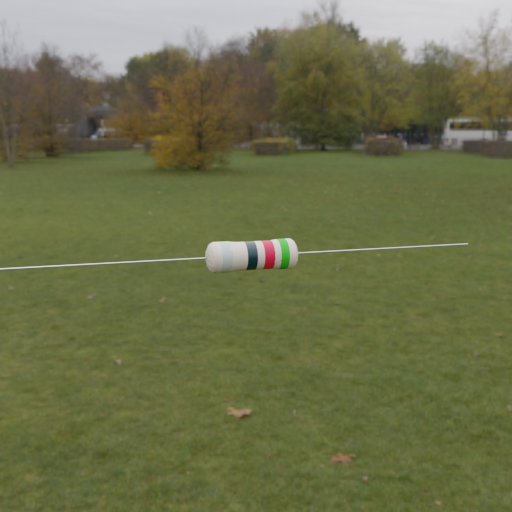
Resistor colour bands (in order): silver, black, red, green